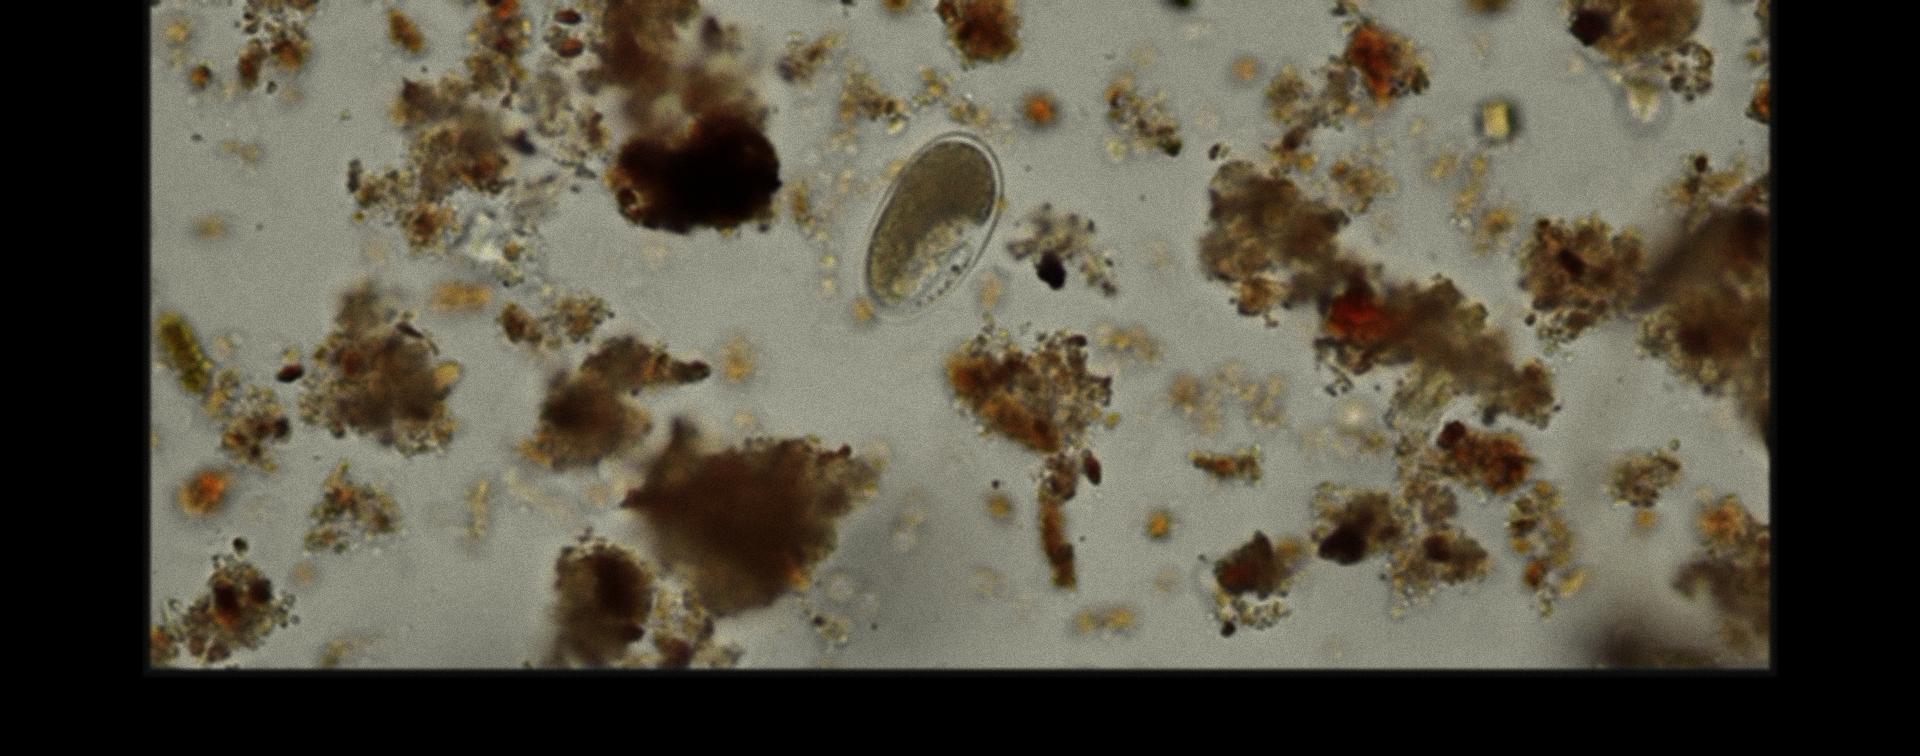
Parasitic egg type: Hookworm egg